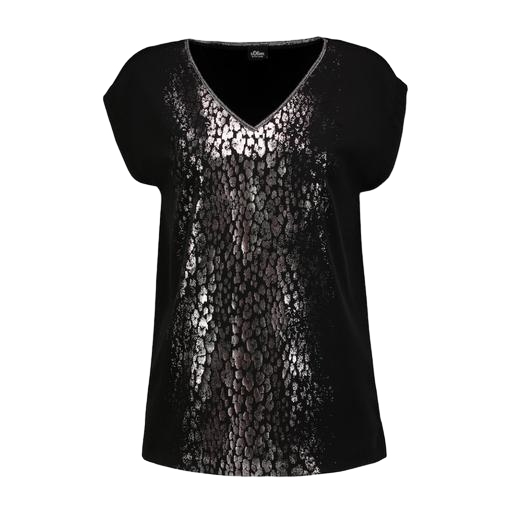
black plus size printed t-shirt only macy, black geo-print t-shirt only macy, black printed short-sleeve top only macy, white background